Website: ulta-beauty
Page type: delivery-shipping
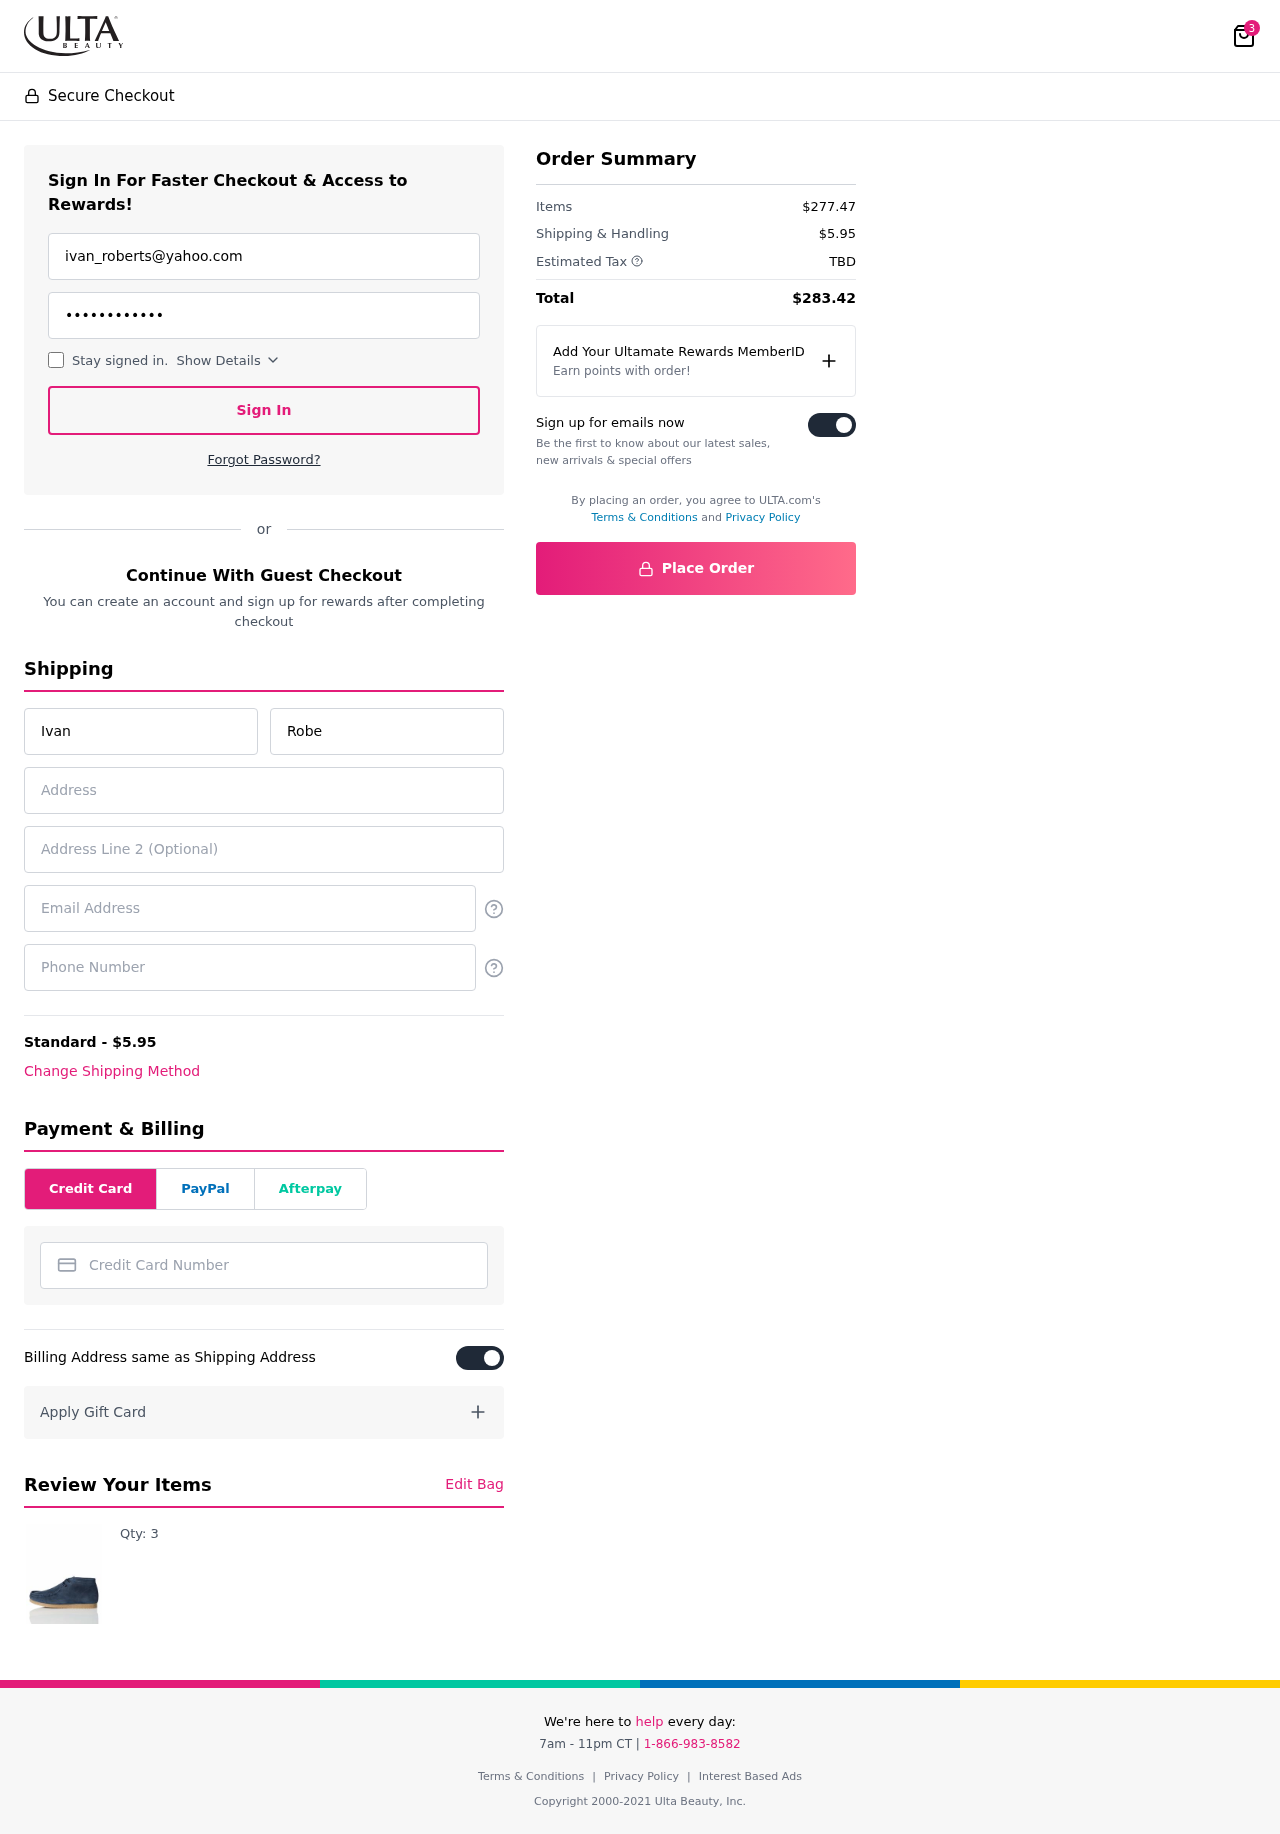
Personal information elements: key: PII_CARD_NUMBER
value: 2285 0282 2608 9293
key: PII_EMAIL
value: ivan_roberts@yahoo.com
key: PII_EMAIL2
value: ivan_roberts@yahoo.com
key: PII_FIRSTNAME
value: Ivan
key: PII_LASTNAME
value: Roberts
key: PII_PHONE
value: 4502614929
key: PII_STREET
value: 37166 Justin Views
Product elements: key: PRODUCT1_QUANTITY
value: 3
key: PRODUCT1
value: Qty: 3
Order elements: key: ORDER_NUM_ITEMS
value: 3
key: ORDER_SHIPPING_COST
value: $5.95
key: ORDER_SUBTOTAL
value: $277.47
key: ORDER_TAX
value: TBD
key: ORDER_TOTAL
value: $283.42